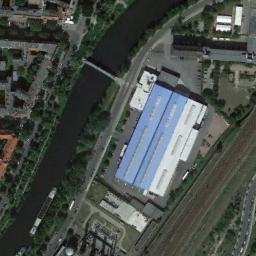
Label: industrial_area